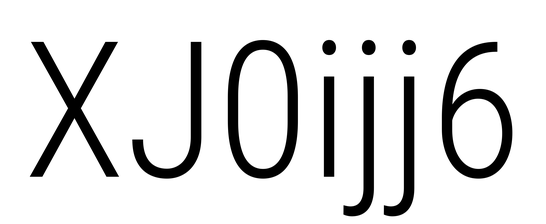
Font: Roboto_Condensed_Light